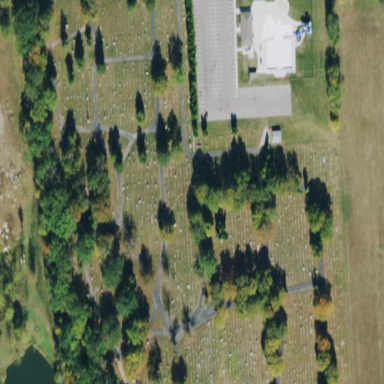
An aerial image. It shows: Cemetery.